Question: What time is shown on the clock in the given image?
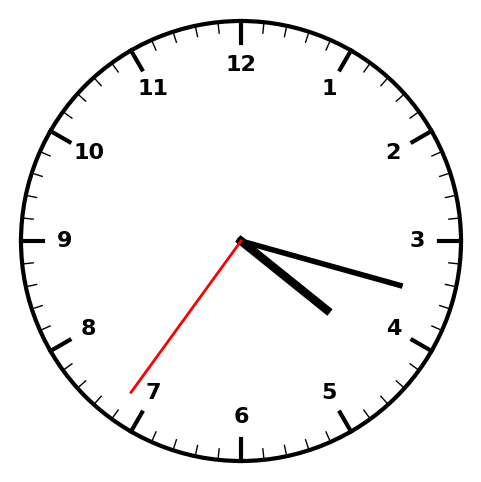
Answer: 04:17:36